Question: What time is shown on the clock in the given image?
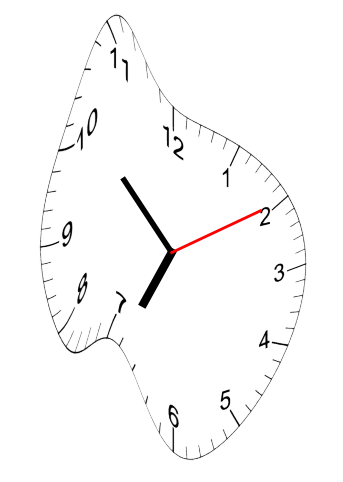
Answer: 06:52:10